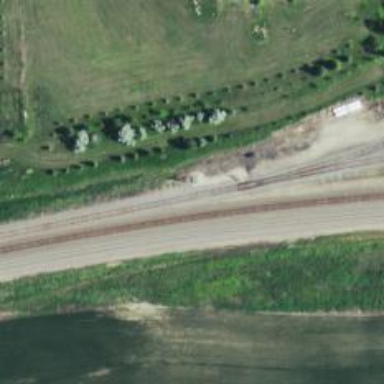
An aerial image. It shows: Railway signal.